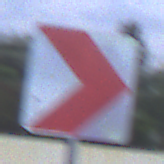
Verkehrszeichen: RichtungstafelnInKurvenKleinLinks
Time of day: SunriseSunset
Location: Outdoor (Suburban)
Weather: PartlyCloudy
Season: NotSpecified
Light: Natural